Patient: sex M, age 55
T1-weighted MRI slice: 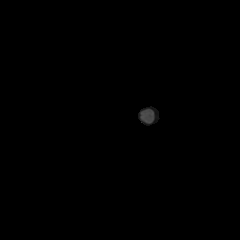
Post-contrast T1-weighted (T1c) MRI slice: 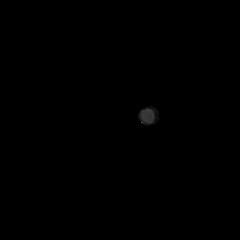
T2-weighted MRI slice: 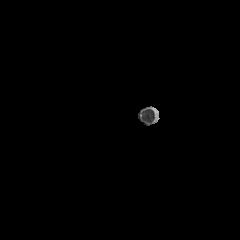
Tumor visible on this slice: no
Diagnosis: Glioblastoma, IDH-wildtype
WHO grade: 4